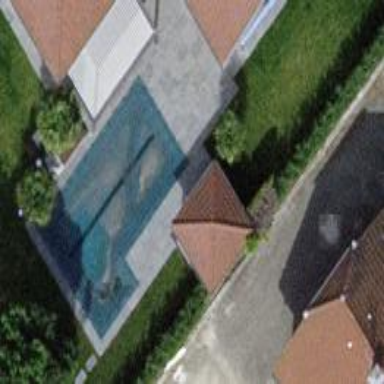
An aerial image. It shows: Swimming pool located in leisure land.